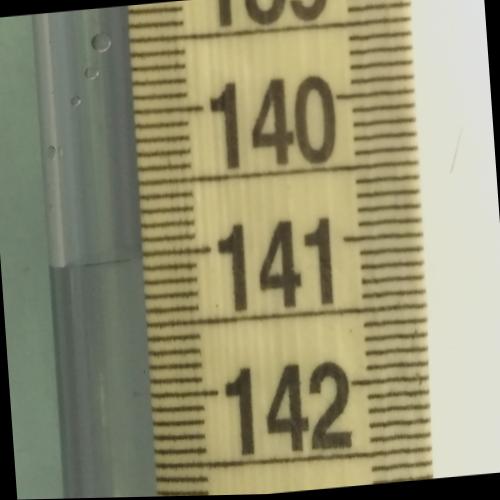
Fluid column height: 141.0 cm